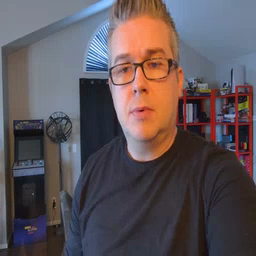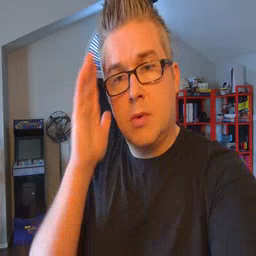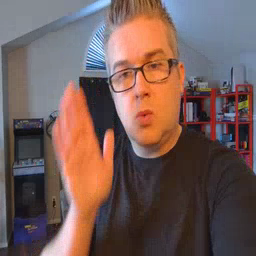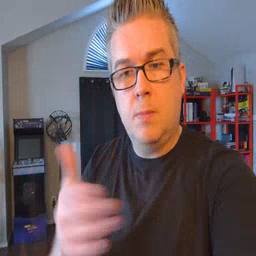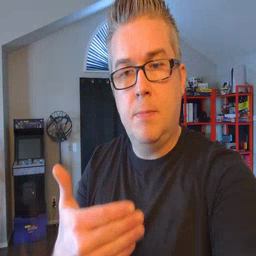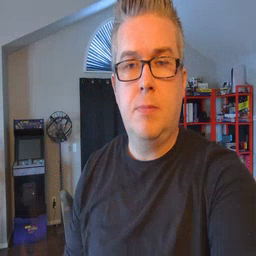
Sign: bedroom